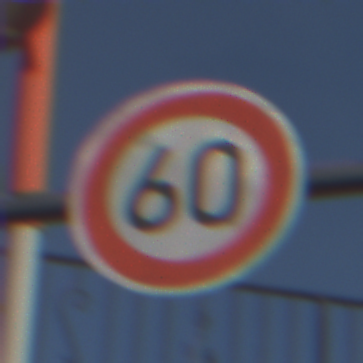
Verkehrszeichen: Geschwindigkeit60
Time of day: MorningAfternoon
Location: Outdoor (Special)
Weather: PartlyCloudy
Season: NotSpecified
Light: Natural